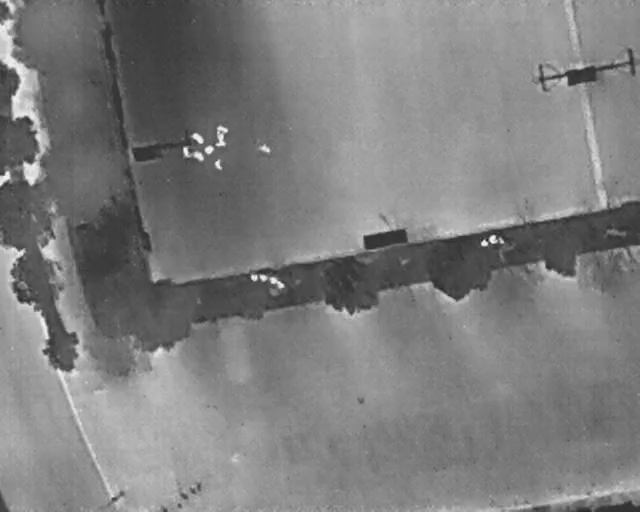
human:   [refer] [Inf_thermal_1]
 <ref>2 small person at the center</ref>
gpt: <box>[[30, 29, 31, 31, 2], [33, 31, 35, 33, 2]]</box>

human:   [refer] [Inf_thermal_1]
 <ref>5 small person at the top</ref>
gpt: <box>[[29, 26, 32, 27, 138], [40, 27, 42, 30, 2], [33, 23, 35, 26, 2], [33, 26, 35, 28, 2], [31, 28, 33, 30, 2]]</box>